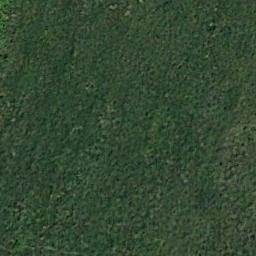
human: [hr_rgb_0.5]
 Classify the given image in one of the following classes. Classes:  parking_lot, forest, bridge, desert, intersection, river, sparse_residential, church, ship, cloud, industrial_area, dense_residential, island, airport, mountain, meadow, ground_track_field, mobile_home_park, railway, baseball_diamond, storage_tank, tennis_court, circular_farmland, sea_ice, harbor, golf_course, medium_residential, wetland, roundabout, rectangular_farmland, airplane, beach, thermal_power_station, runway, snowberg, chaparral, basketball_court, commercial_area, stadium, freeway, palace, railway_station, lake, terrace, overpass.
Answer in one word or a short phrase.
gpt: meadow